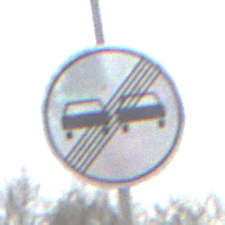
Verkehrszeichen: EndeUeberholverbot
Umgebung: Outdoor, Nature
Tageszeit: MorningAfternoon
Wetter: PartlyCloudy
Licht: Natural
Jahreszeit: Autumn
Kontrast: LowContrast